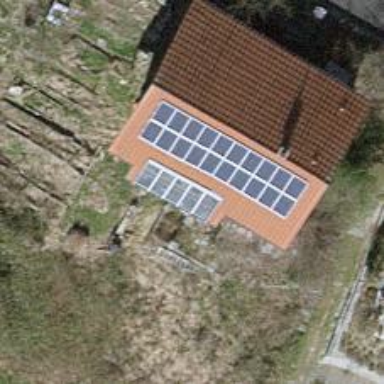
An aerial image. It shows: Solar power generator with photovoltaic panels.